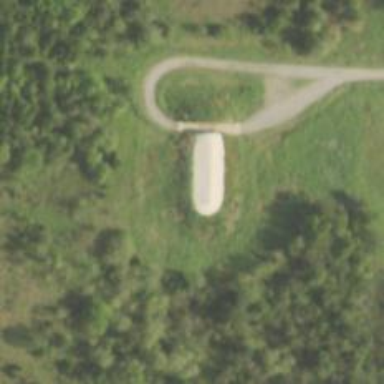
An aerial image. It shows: Military bunker.